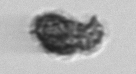
Label: Syracosphaera_pulchra